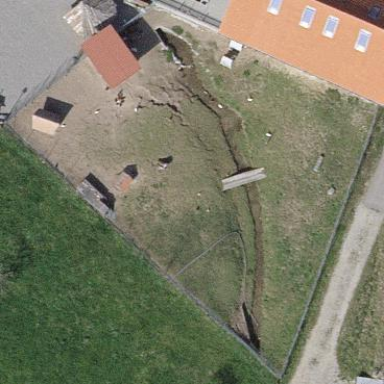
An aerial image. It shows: Residential garden enclosed by fence.